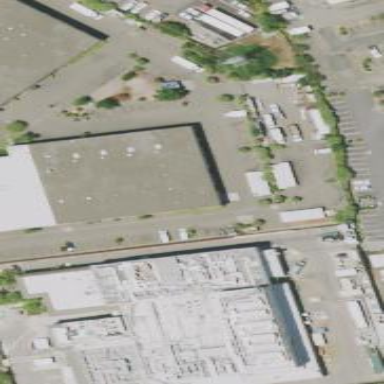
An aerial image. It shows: Industrial building.